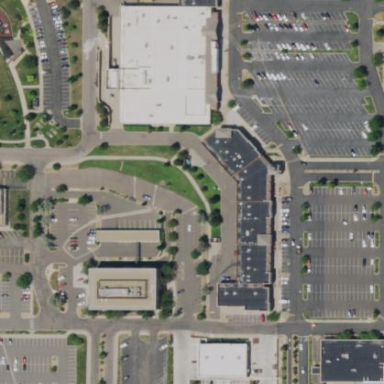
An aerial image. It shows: Retail area.